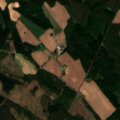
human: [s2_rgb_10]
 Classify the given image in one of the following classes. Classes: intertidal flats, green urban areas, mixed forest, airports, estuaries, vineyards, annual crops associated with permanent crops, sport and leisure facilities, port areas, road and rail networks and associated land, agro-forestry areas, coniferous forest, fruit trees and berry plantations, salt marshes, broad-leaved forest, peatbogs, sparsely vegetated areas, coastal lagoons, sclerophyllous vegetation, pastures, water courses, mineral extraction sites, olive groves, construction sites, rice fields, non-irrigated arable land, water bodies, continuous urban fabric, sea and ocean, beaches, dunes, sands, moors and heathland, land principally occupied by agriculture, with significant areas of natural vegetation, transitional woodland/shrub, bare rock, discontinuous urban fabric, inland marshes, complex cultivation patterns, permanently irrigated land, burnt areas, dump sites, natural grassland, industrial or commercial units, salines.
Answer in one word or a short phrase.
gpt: non-irrigated arable land, coniferous forest, mixed forest